Question: HTML snapshot:

Hi I want press the button labelled log in on this page, the html for the button is as follows:
'''
<button class="">Log In</button>
'''
the problem is there is multiple log in buttons on the same page with this code so I want to specify this button by using the id of the container the button is in:
'''
<li id = 'bs-bk-PP" class = "_2t6uLu"
'''
How do I find and click the log in button using these properties.
Thanks
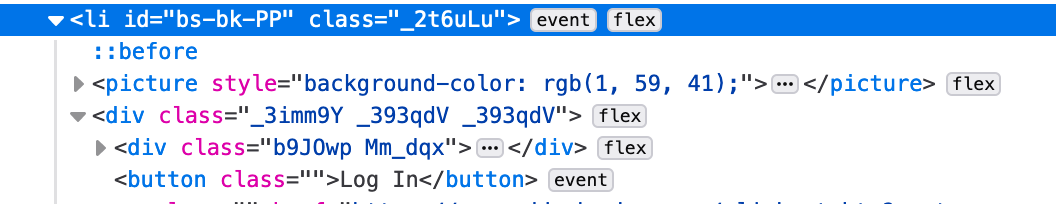
Answer: To click on the element with text as you can use either of the following <URL>:
- Using 'xpath':'''
driver.find_element(By.XPATH, "//li[@id='bs-bk-PP']//button[@class and text()='Log In']").click()
'''
---
Ideally, to click on the element you need to induce <URL>:
- Using 'XPATH':'''
WebDriverWait(driver, 20).until(EC.element_to_be_clickable((By.XPATH, "//li[@id='bs-bk-PP']//button[@class and text()='Log In']"))).click()
'''
- : You have to add the following imports :'''
from selenium.webdriver.support.ui import WebDriverWait
from selenium.webdriver.common.by import By
from selenium.webdriver.support import expected_conditions as EC
'''